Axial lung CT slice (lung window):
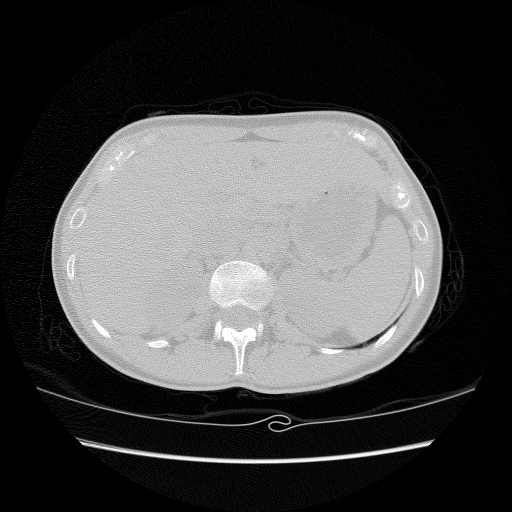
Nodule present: no